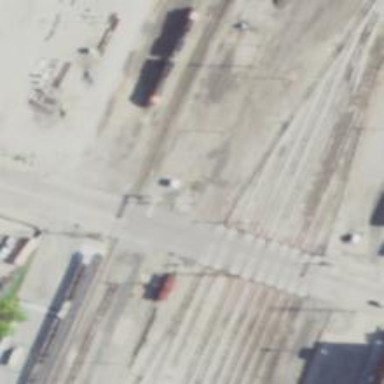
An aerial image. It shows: Crossing for the railway.